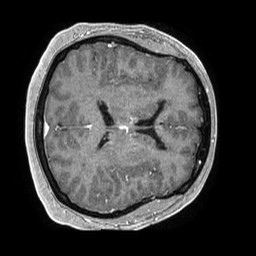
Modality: T1w
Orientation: axial
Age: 34
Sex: female
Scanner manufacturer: philips
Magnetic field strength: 1.5 T
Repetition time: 0.007606 s
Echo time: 0.003458 s